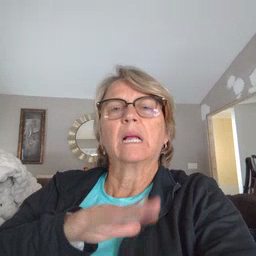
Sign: pig